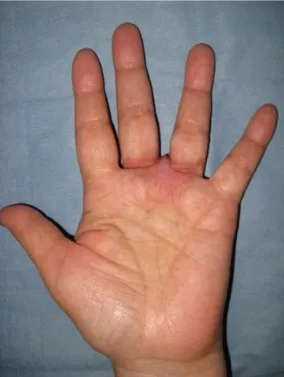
Photograph at first visit. Soft tissue mass with redness located between the middle and ring finger (A, B).
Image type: medical_photograph (skin_photograph)